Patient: sex M, age 76
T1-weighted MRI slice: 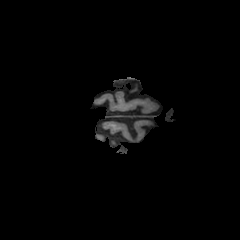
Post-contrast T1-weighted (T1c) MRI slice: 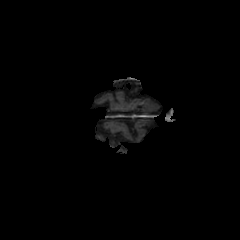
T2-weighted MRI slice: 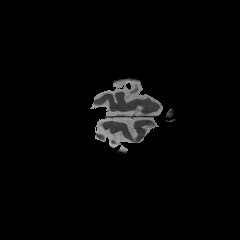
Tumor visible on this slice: no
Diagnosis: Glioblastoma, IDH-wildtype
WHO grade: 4